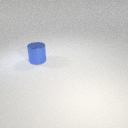
large blue metal cylinder